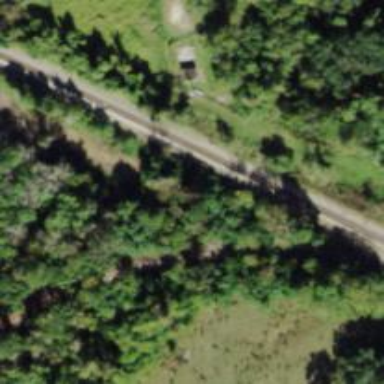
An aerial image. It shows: Abandoned railway.